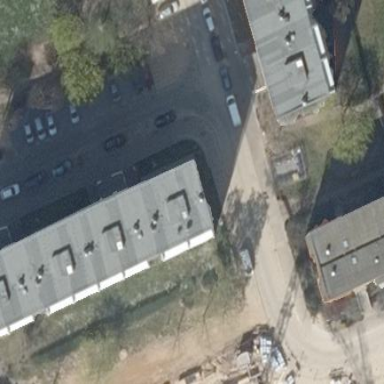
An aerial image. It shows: Residential building with flat roof.